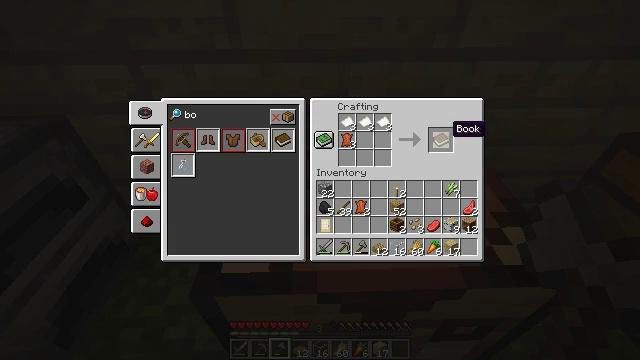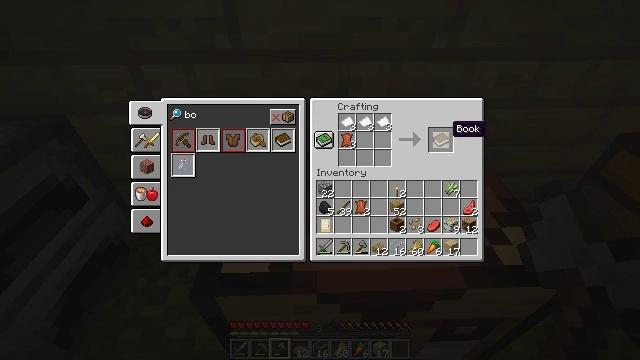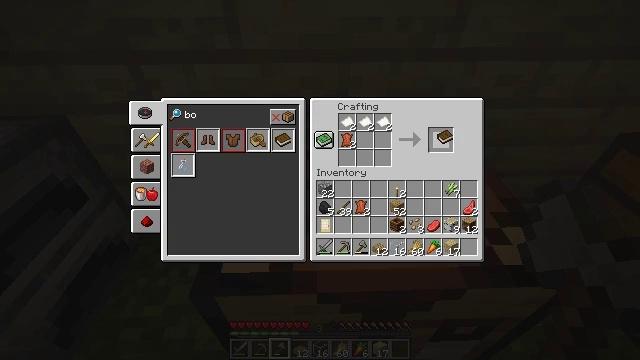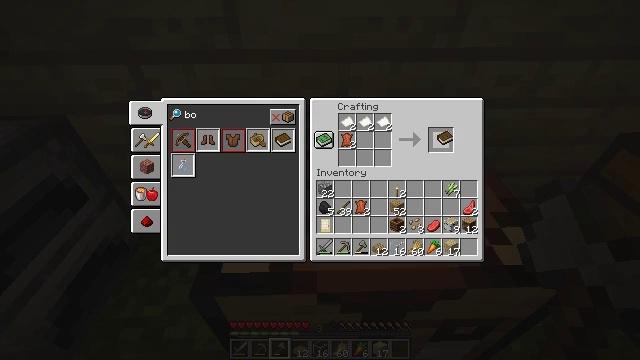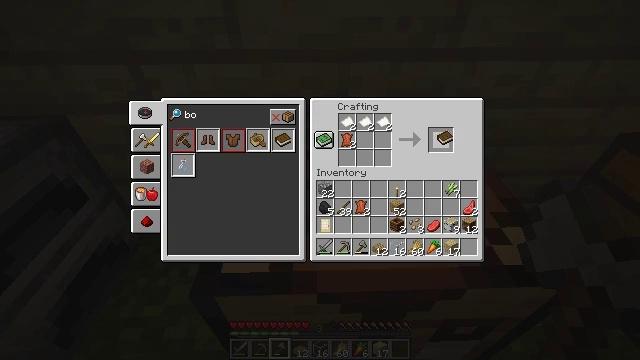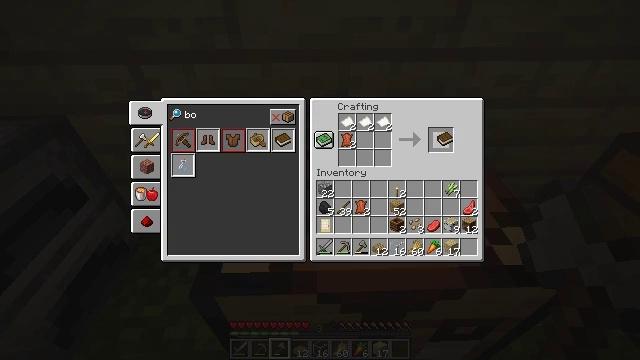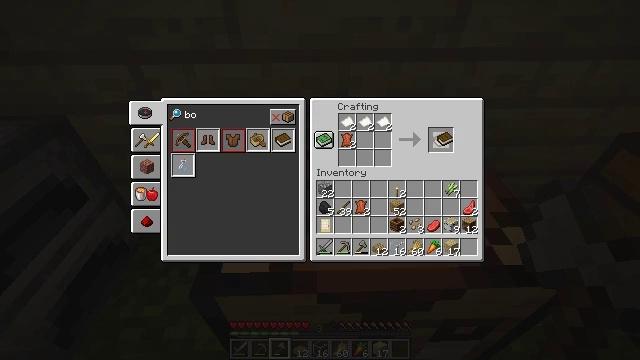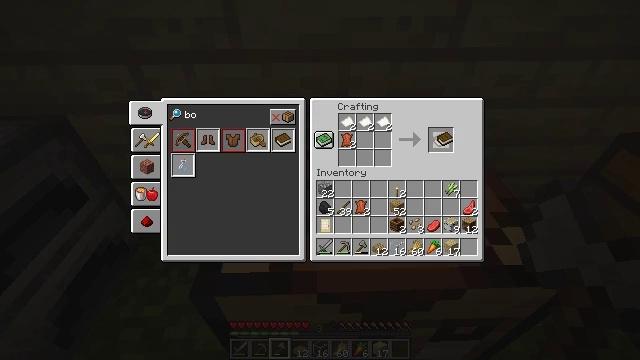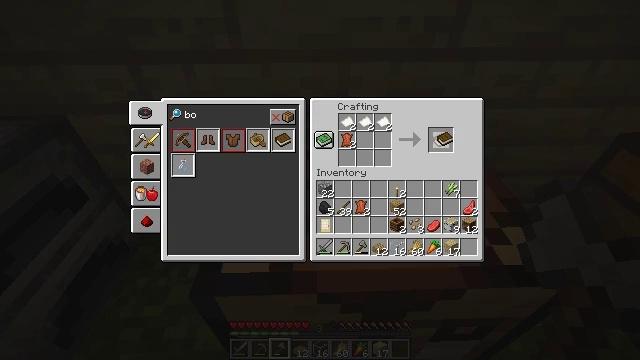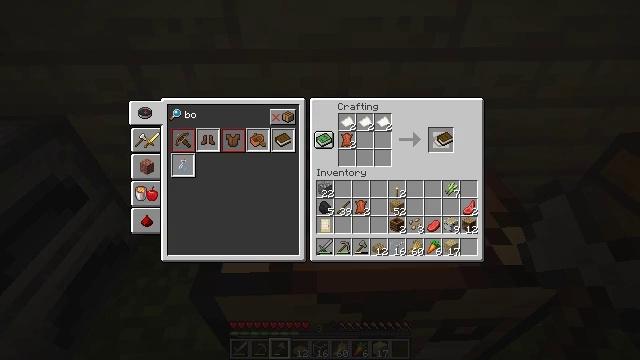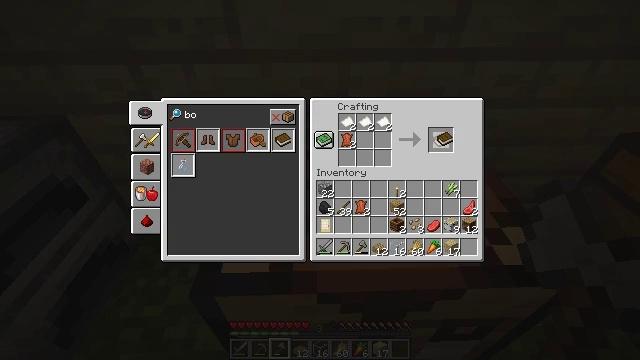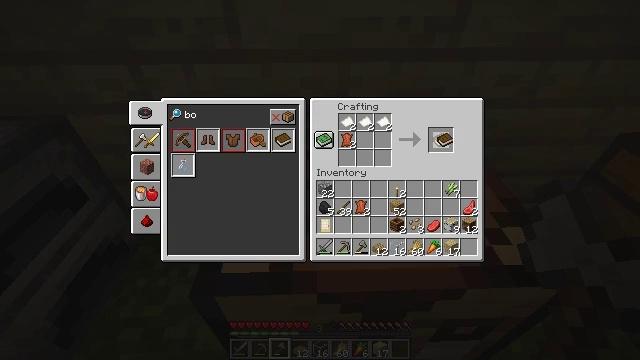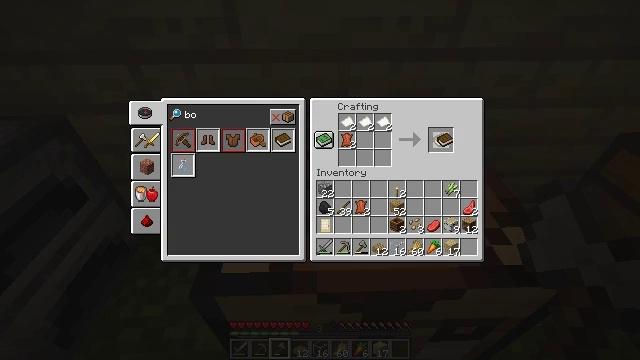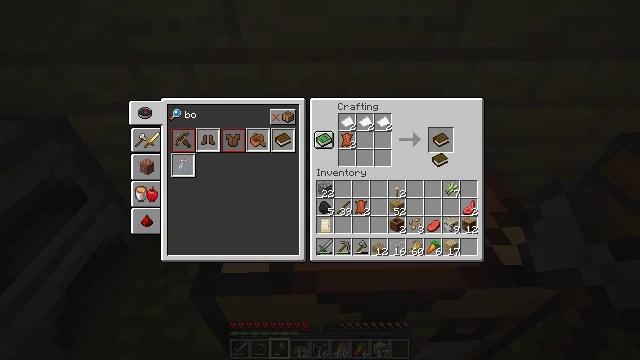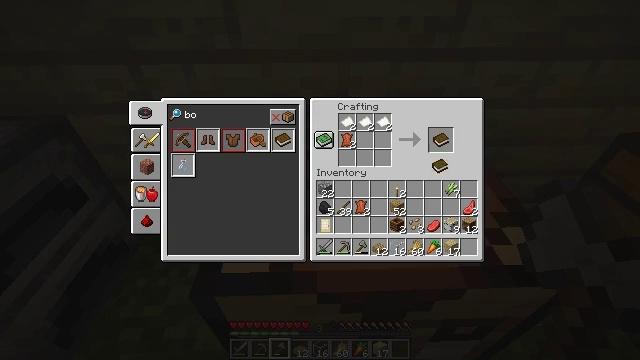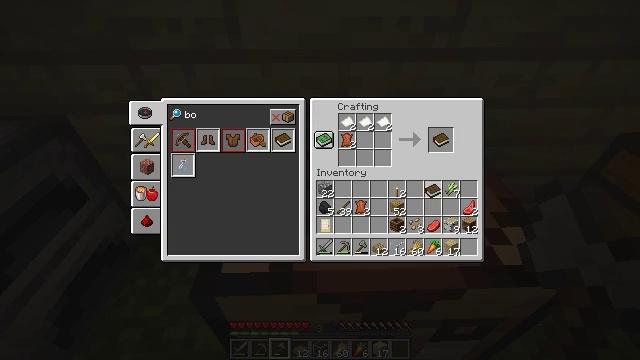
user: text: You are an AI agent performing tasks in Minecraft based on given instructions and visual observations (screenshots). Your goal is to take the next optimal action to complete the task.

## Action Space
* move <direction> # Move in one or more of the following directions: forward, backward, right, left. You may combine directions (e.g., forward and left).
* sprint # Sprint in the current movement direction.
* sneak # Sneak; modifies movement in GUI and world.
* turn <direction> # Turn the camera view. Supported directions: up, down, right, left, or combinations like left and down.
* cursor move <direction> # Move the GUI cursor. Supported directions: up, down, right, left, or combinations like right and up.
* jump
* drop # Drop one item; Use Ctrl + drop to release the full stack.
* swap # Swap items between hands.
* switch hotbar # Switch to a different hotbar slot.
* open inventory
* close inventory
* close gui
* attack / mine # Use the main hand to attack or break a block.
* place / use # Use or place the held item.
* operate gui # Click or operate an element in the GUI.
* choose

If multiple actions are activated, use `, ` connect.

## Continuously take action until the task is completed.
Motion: motion action
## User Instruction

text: Open the crafting table and craft a book.
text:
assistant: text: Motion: no_op
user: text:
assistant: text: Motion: operate gui
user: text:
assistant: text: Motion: operate gui
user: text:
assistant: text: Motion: operate gui
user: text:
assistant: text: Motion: no_op
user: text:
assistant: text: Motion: no_op
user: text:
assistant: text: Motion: no_op
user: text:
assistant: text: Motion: no_op
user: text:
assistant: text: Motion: no_op
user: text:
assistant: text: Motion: no_op
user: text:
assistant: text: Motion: no_op
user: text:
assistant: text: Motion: no_op
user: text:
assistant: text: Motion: cursor move down
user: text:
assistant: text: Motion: no_op
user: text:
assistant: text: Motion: cursor move left and down
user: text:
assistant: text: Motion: no_op
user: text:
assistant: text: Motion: no_op
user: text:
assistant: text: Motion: no_op
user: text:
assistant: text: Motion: no_op
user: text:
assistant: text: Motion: no_op
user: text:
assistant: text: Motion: no_op
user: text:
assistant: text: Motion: no_op
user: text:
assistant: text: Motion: no_op
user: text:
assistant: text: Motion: cursor move up
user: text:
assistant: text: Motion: cursor move up
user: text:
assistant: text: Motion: no_op
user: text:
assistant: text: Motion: no_op
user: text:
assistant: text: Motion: no_op
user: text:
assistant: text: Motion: no_op
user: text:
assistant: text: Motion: no_op